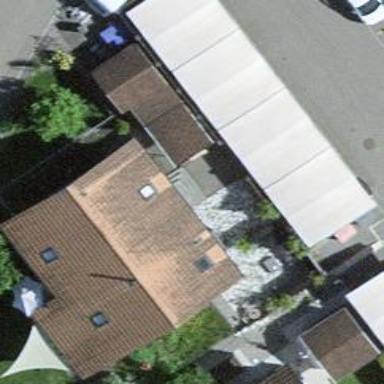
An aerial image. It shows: Residential building.